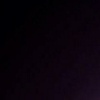
Label: space